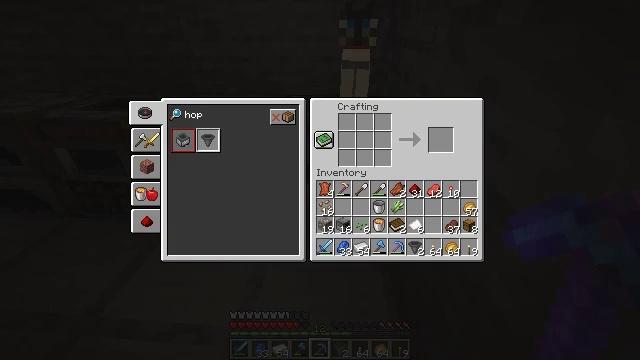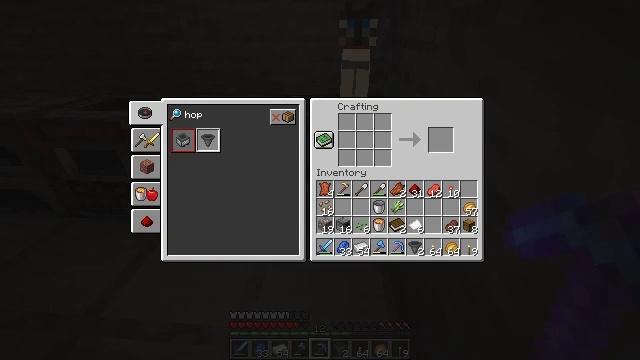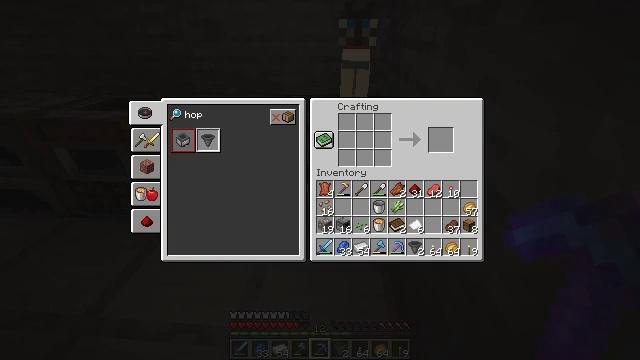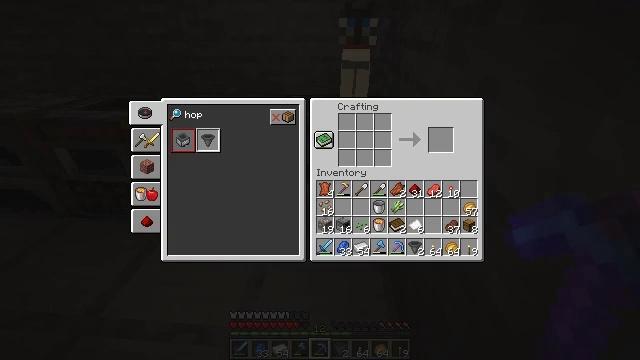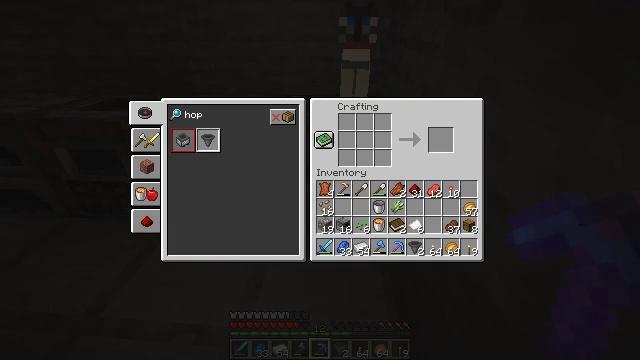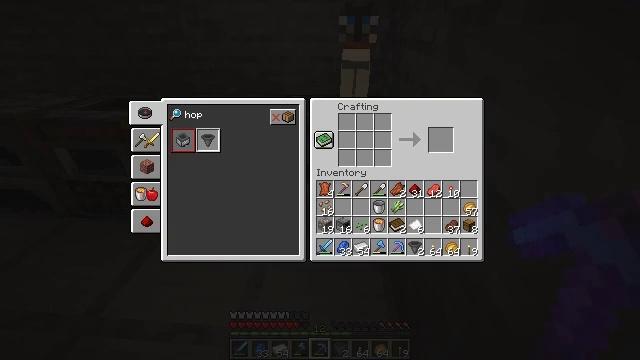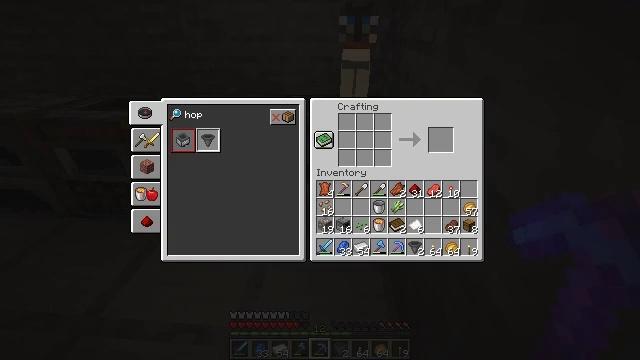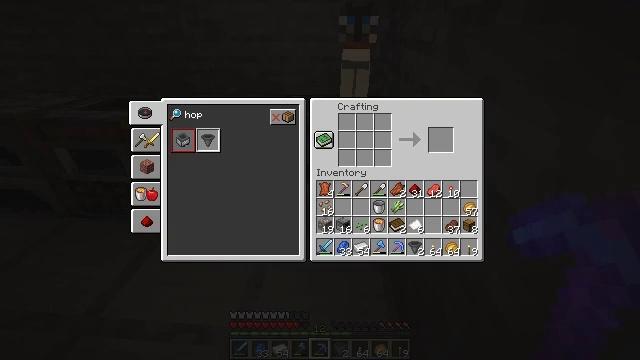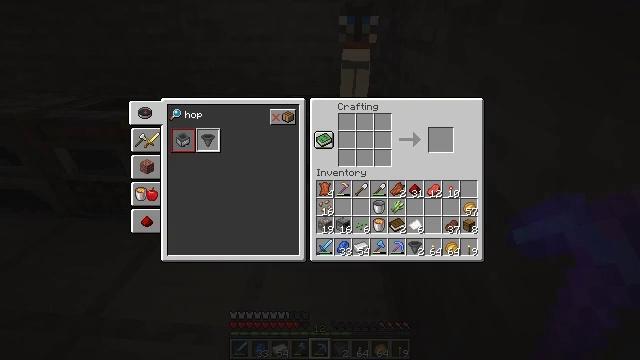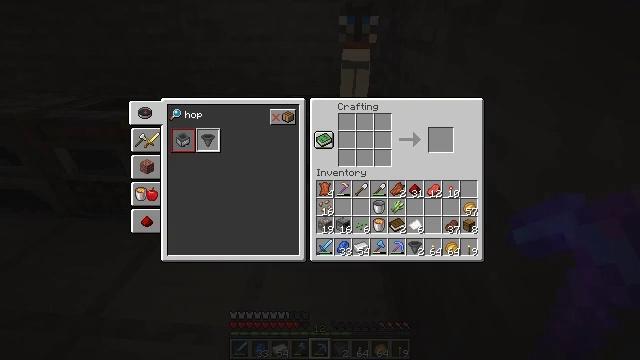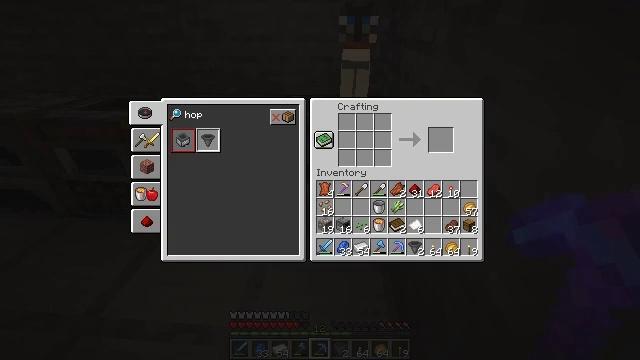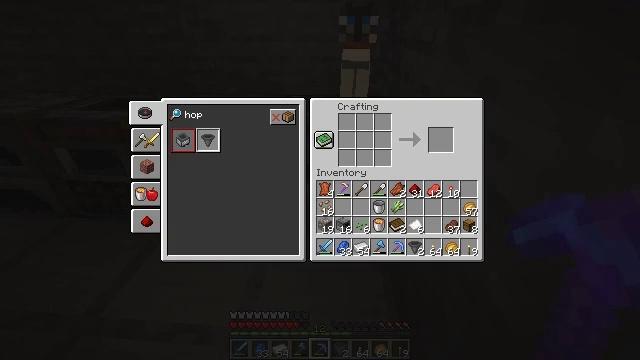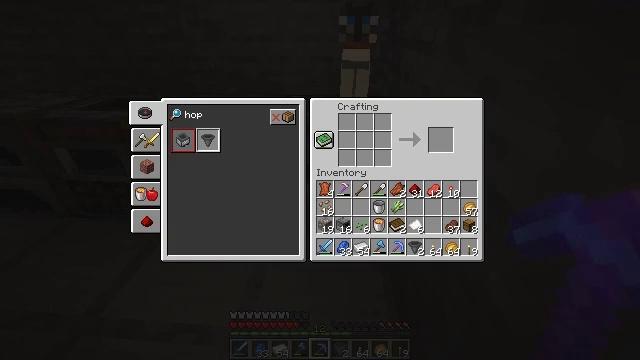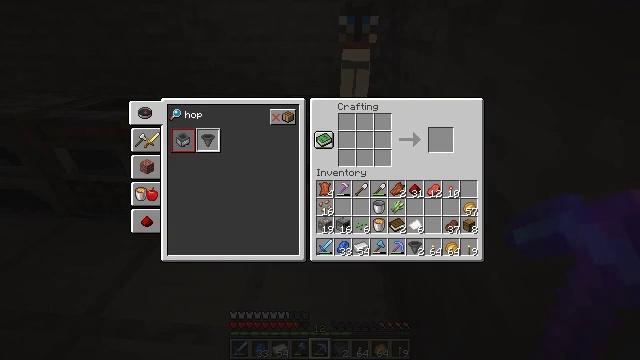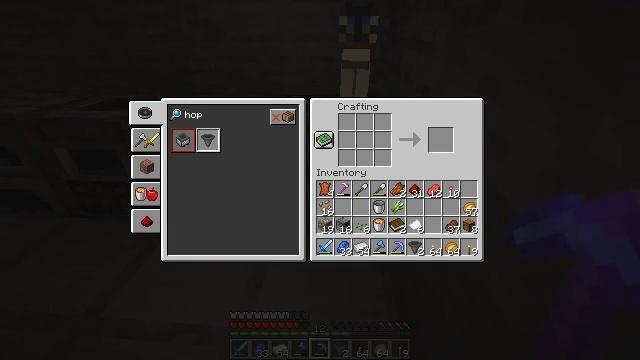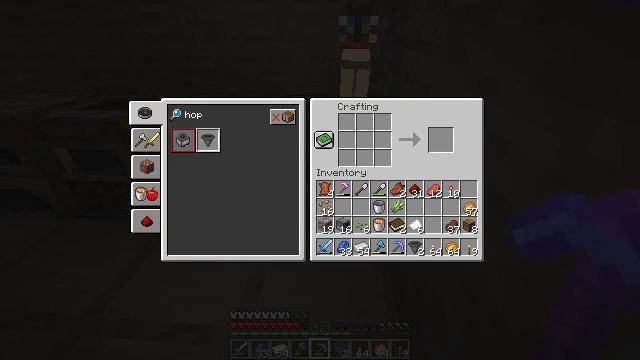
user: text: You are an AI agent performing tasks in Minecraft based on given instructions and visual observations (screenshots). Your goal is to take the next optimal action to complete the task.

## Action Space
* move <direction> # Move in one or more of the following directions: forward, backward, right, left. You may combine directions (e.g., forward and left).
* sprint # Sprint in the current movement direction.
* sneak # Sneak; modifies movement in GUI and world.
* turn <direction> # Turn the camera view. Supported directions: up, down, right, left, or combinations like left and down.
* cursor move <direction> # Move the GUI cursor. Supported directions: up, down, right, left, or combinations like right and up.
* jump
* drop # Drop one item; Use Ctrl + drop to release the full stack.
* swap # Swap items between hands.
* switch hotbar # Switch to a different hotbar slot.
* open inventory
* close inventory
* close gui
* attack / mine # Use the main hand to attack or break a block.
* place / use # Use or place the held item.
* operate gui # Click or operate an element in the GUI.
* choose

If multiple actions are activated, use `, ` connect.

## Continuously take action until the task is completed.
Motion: motion action
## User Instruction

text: Craft a minecart.
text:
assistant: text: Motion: no_op
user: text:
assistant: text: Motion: no_op
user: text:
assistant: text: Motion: no_op
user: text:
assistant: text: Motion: no_op
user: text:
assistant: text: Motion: no_op
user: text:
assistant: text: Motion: no_op
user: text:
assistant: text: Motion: no_op
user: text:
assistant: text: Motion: no_op
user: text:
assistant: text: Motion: no_op
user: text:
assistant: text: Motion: no_op
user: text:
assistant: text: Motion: no_op
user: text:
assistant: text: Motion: no_op
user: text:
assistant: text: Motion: no_op
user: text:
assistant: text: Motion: no_op
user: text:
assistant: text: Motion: no_op
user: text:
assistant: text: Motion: no_op
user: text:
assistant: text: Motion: no_op
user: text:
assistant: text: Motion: no_op
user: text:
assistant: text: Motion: no_op
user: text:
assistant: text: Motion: no_op
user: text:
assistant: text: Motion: no_op
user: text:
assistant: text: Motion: no_op
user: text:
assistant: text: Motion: no_op
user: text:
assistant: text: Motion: no_op
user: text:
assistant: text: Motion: no_op
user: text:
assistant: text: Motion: no_op
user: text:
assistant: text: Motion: no_op
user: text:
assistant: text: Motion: no_op
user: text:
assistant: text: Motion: no_op
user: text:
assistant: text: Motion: no_op